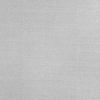
Atmospheric dust classification: dusty